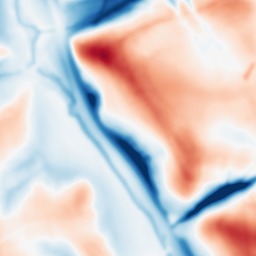
Category: multiscale
Decomposition family: dog_multiscale
Decomposition parameters: sigma_ratio: 1.6
n_scales: 5
base_sigma: 2
Upsampling method: lanczos
Upsampling parameters: scale: 2
Upsampling scale: 2